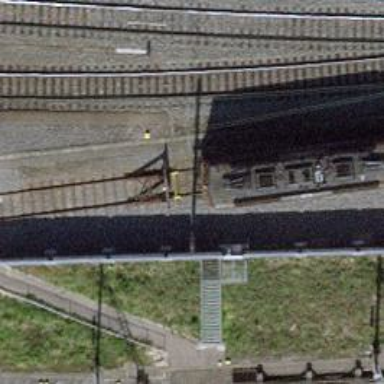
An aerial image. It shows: Railway buffer stop.